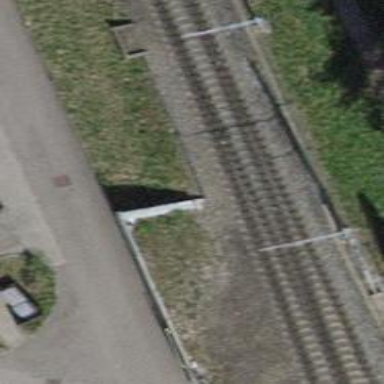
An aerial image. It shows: Single-track railway with electrified contact lines.